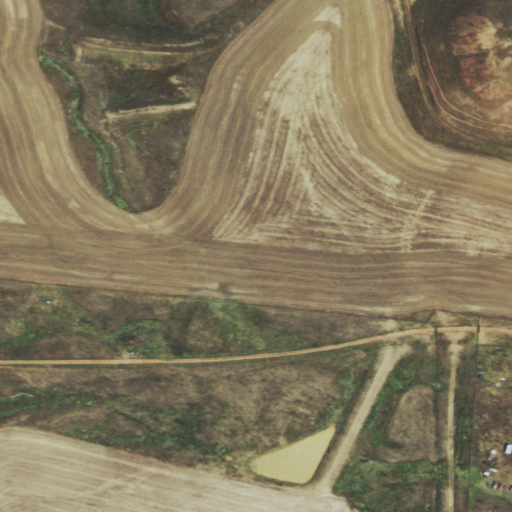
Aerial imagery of valley in Wyoming named Flat Draw containing grassland, shrub, cultivated crops, and open development